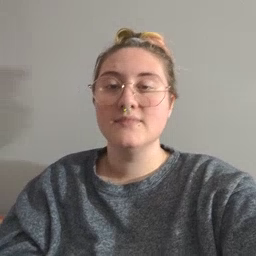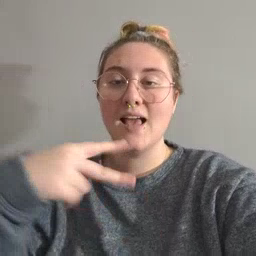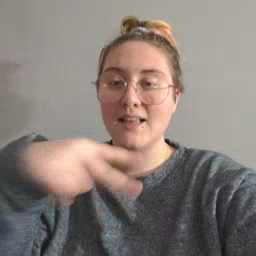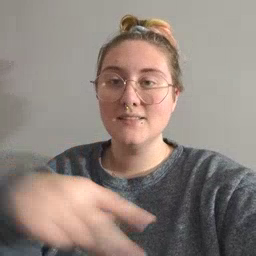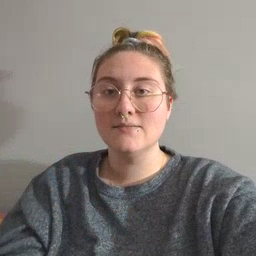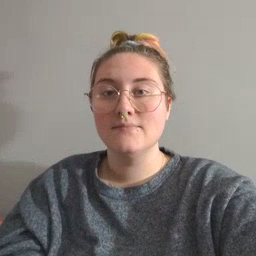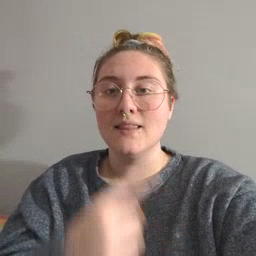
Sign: dance